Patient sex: F
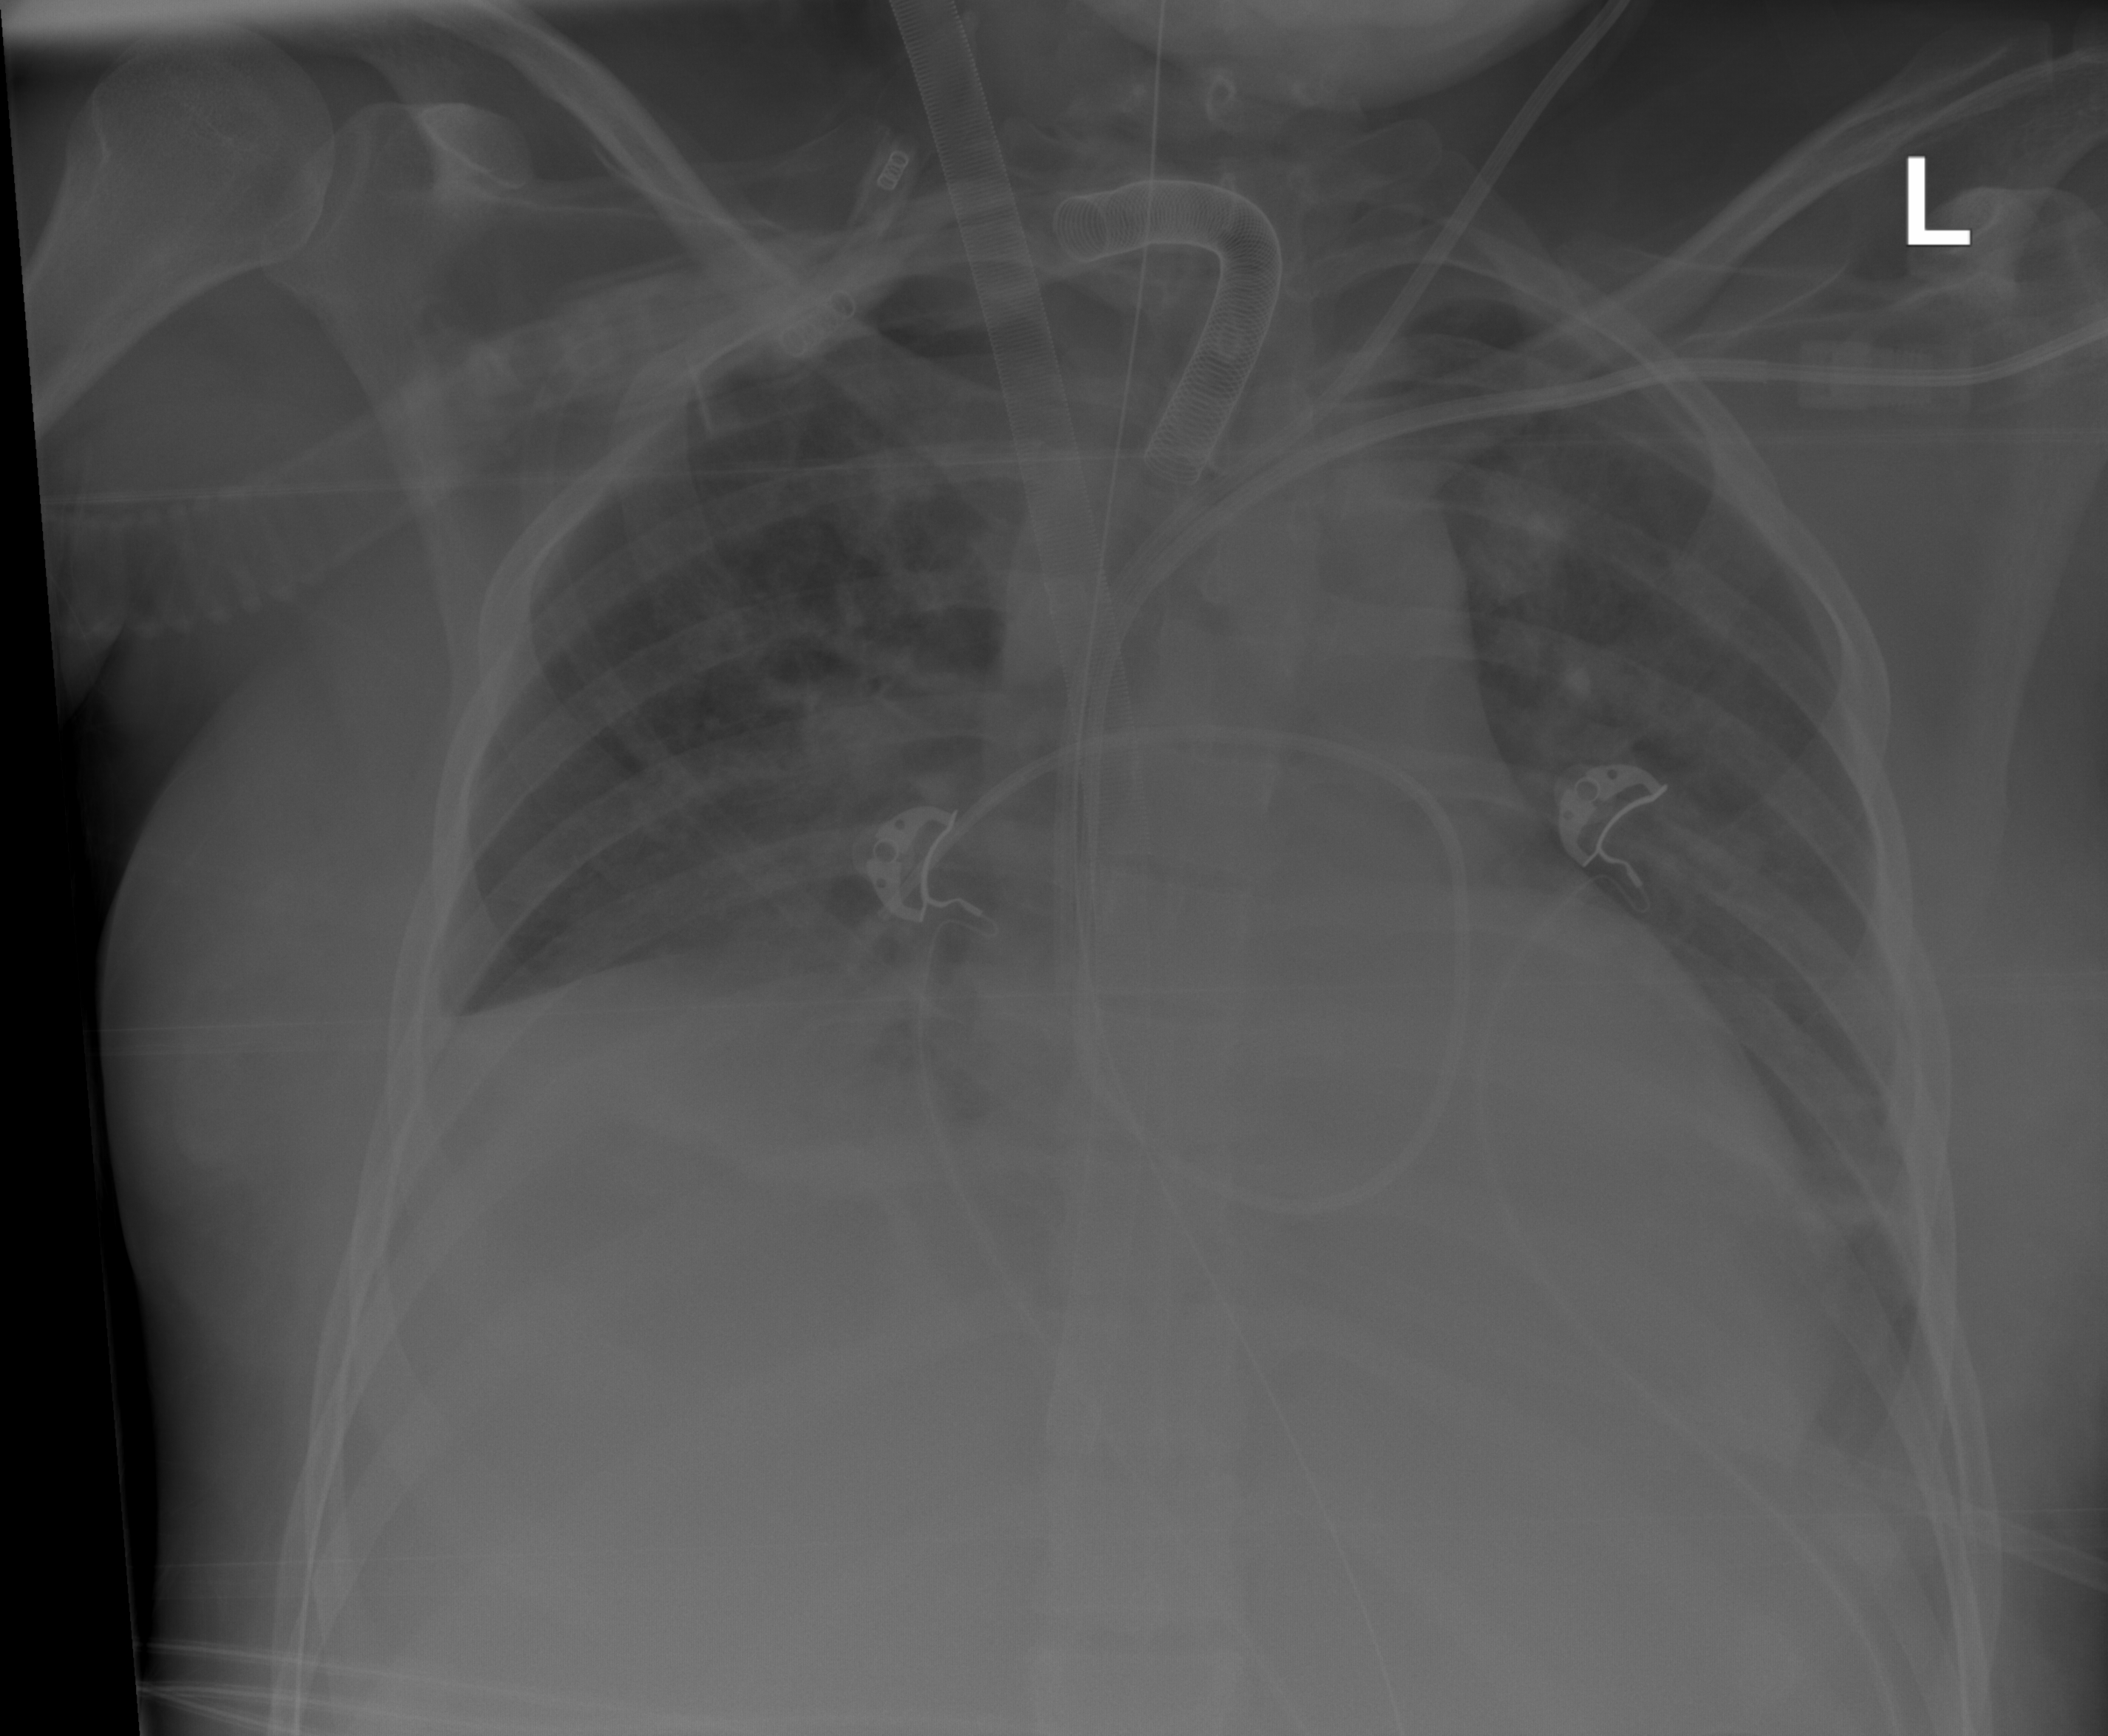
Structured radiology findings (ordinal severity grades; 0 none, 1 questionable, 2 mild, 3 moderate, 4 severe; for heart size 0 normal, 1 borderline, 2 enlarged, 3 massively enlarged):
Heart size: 1
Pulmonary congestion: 2
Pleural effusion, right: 2
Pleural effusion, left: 2
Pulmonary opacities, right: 2
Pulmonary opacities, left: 2
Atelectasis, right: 3
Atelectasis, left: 3